Question:
I am using UITextView in above screenshot. But problem is when I am trying to scroll text its getting out of screen of UITextView. I have tried by reducing TextView frame but doing that its reducing UITextVIew Frame...
How can i maintain same UITextView height and my text also not go out of the frame ?
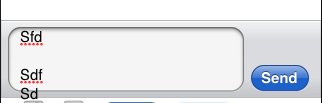
Answer: I would try to change the table view content size:
'''
[textView setContentSize:CGSizeMake(width, height)];
'''
Set width and height so that the whole text view fits inside that text view.
Also check that the scroll is enabled inside of the text view; if it is not then set it:
'''
textView.scrollEnabled = YES;
'''
Hope it helps! ;D